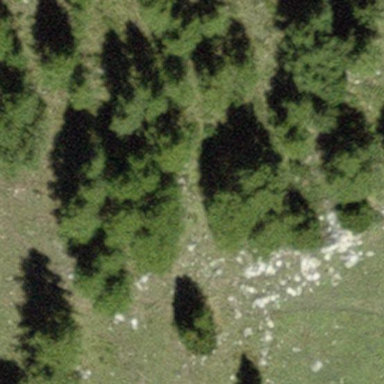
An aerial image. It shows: Forest area.